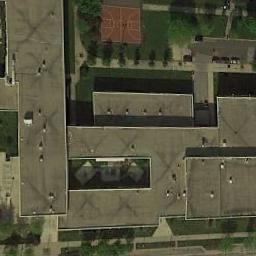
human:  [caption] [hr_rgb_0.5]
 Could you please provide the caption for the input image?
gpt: There is a basketball court surrounded by many buildings .